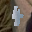
Label: 4